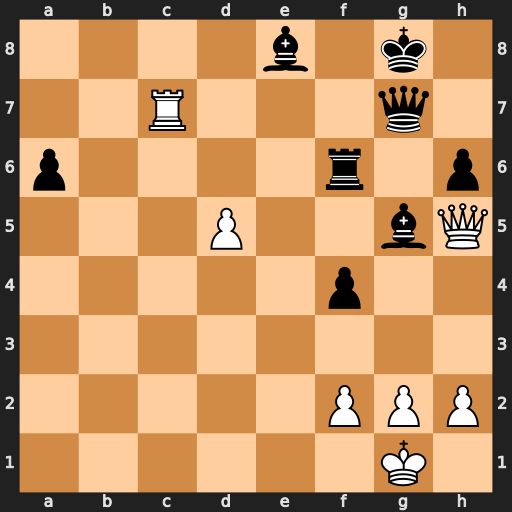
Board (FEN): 4b1k1/2R3q1/p4r1p/3P2bQ/5p2/8/5PPP/6K1
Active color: w
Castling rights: -
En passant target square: -
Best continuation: Rxg7+ Kxg7 Qxe8